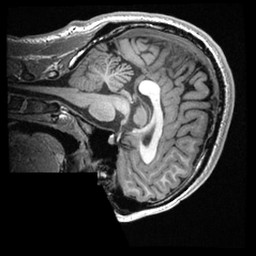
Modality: T1w
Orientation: sagittal
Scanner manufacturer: ge
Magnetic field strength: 3 T
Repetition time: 0.007644 s
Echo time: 0.002928 s